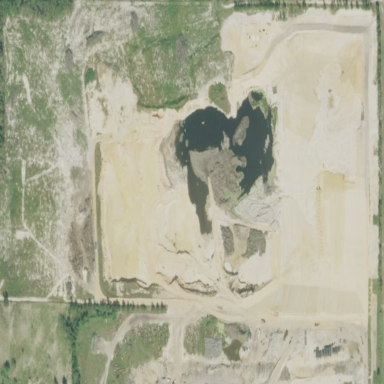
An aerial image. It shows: Quarry area.